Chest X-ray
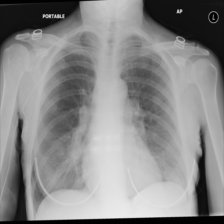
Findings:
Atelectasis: negative
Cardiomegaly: negative
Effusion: negative
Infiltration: negative
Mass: negative
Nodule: negative
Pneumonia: negative
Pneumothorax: negative
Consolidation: negative
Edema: negative
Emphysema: negative
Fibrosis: negative
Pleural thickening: negative
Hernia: negative